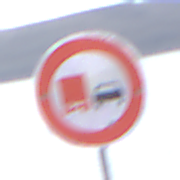
Verkehrszeichen: UeberholverbotKraftfahrzeuge
Umgebung: Outdoor, RoadRail
Tageszeit: SunriseSunset
Wetter: PartlyCloudy
Licht: Natural
Jahreszeit: NotSpecified
Kontrast: LowContrast